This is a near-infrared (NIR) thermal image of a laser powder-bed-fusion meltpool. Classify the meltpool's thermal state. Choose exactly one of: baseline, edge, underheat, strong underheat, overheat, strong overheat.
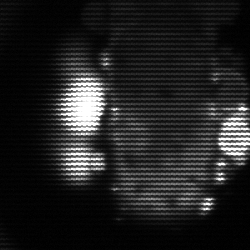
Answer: strong underheat